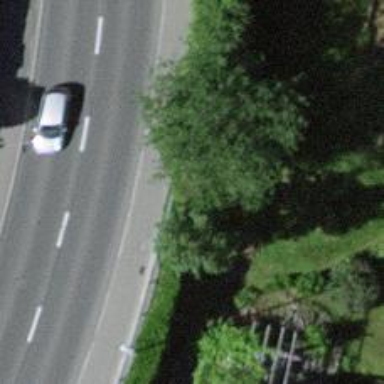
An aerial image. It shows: Hedge barrier.